Field crop: tomato
Growth stage: 1
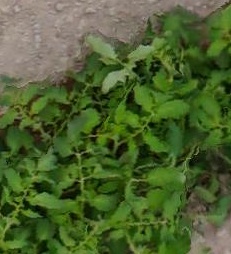
Species: tomato